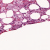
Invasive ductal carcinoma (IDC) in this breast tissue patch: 0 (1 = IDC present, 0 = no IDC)